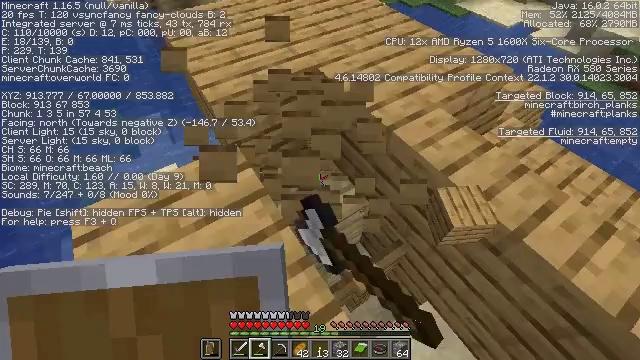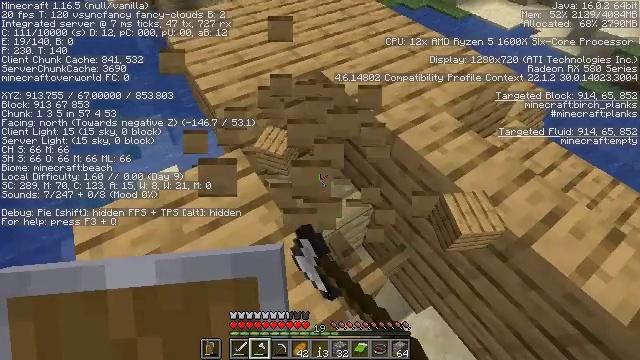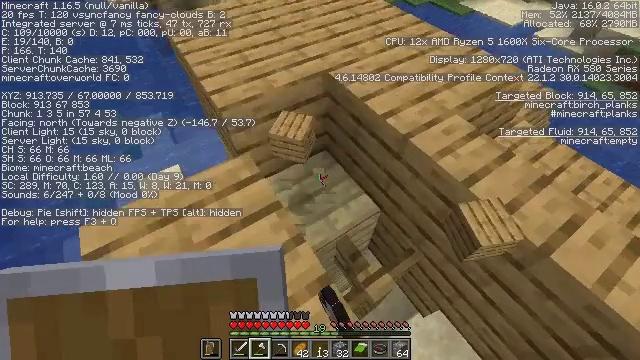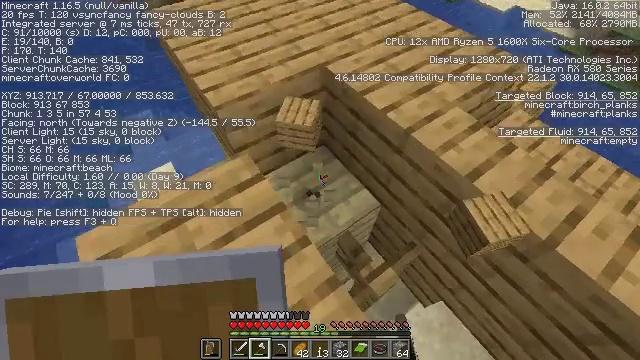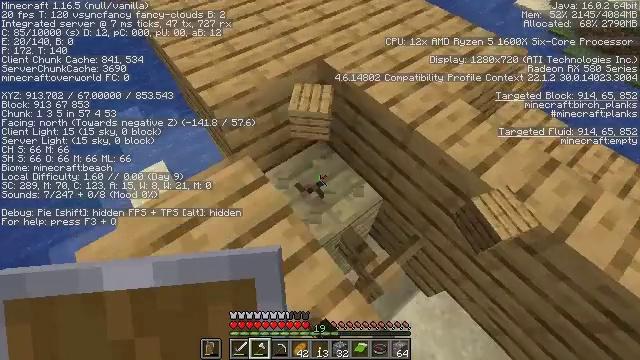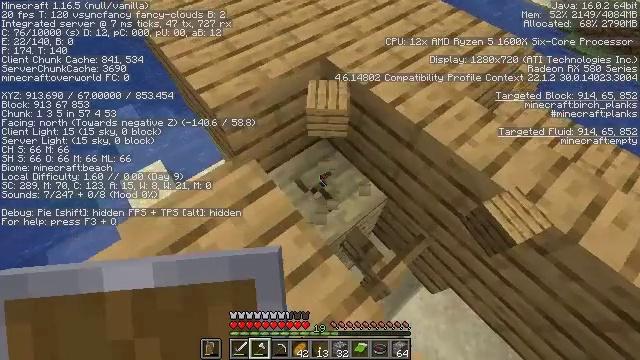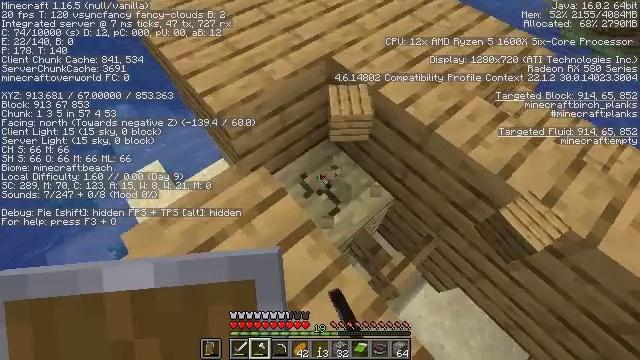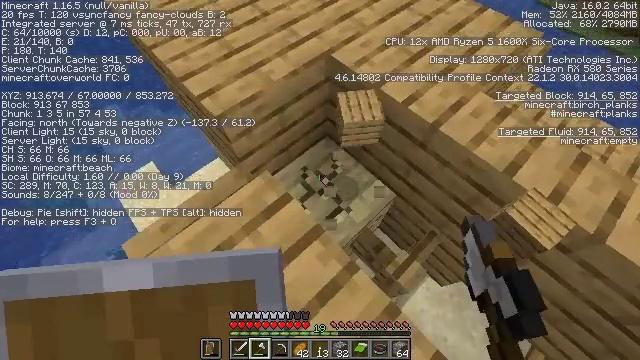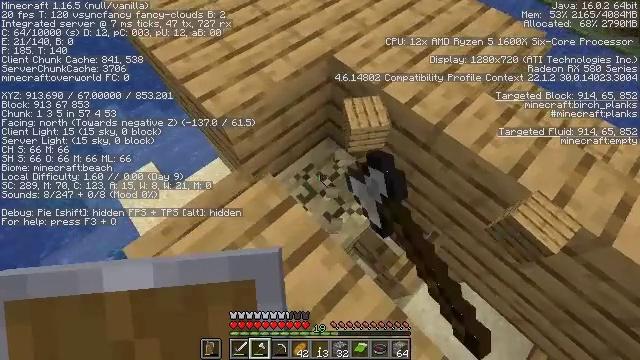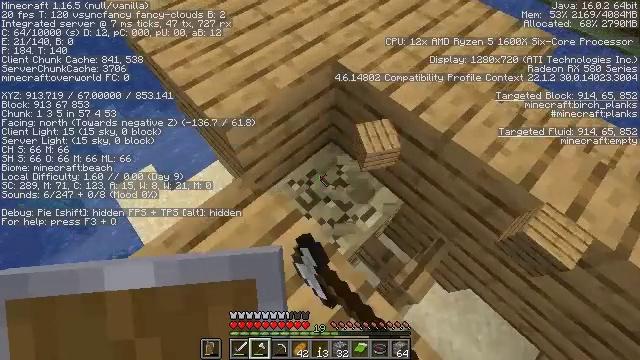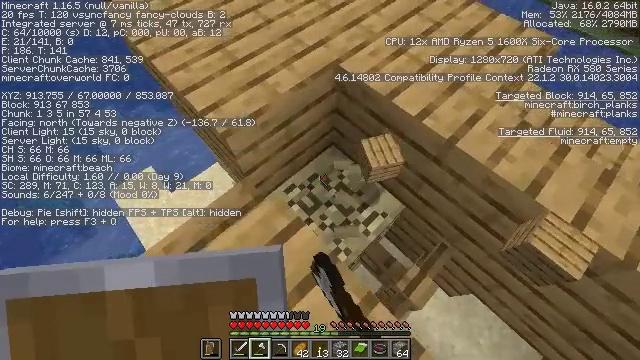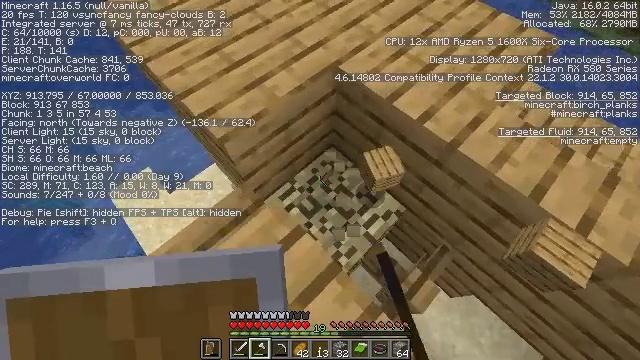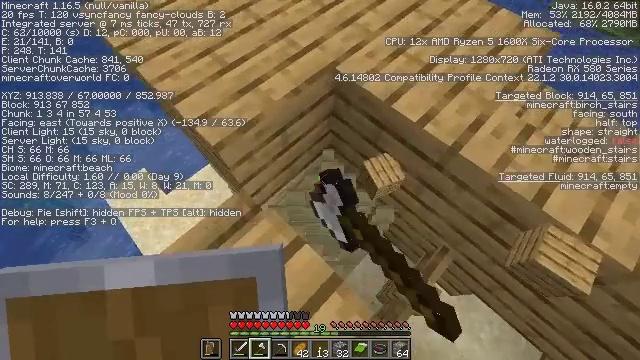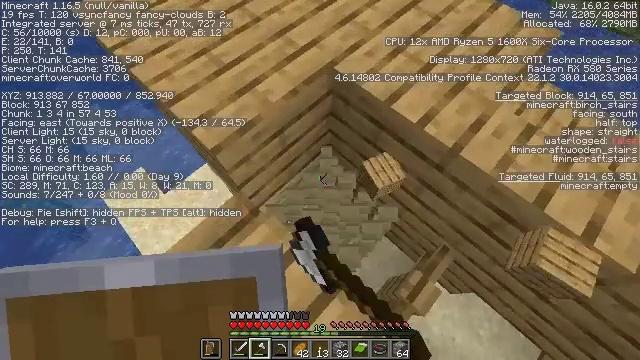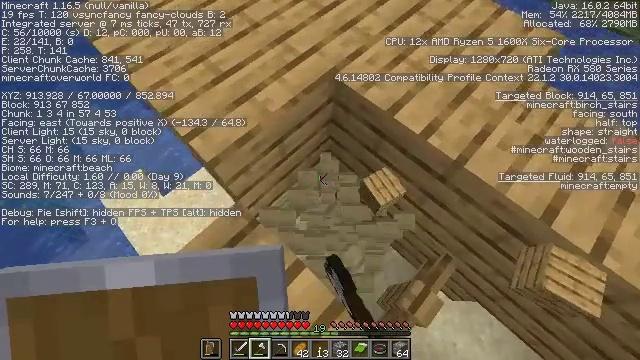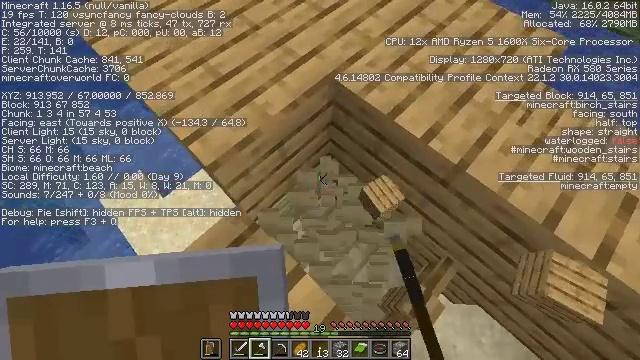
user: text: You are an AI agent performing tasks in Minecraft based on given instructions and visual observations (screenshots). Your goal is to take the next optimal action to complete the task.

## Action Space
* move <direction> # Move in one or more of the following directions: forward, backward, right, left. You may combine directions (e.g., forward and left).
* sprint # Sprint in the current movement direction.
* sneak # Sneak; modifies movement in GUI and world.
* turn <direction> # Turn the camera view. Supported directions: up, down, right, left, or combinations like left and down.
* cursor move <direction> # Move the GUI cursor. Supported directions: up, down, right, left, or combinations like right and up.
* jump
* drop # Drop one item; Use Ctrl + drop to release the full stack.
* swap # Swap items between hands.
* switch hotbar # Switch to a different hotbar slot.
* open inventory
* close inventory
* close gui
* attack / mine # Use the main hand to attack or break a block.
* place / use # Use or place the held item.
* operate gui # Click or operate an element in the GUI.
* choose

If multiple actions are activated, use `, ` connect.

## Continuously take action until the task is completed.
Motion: motion action
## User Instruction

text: Mine the birch planks.
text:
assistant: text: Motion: move forward and move left, sneak, attack / mine
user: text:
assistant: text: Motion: move forward and move left, sneak, attack / mine
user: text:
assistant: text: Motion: move forward and move left, sneak, turn right and down, attack / mine
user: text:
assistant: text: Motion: move forward and move left, sneak, turn right and down, attack / mine
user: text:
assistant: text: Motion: move forward and move left, sneak, turn right and down, attack / mine
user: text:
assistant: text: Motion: move forward and move left, sneak, turn right and down, attack / mine
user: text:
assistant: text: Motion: move forward and move left, sneak, turn right and down, attack / mine
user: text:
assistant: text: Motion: move forward, sneak, attack / mine
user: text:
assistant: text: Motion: move forward, sneak, attack / mine
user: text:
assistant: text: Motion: move forward, sneak, attack / mine
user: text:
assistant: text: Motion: move forward, sneak, attack / mine
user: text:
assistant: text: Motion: move forward, sneak, turn right and down, attack / mine
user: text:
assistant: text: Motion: move forward, sneak, attack / mine
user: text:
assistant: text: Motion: move forward, sneak, attack / mine
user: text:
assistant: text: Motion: sneak, attack / mine
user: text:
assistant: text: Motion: sneak, attack / mine
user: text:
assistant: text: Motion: sneak, attack / mine
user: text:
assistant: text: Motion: sneak, attack / mine
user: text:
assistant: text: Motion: sneak, attack / mine
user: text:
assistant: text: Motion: sneak, turn left, attack / mine
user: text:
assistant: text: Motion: sneak, turn left, attack / mine
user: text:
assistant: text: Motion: sneak, turn left, attack / mine
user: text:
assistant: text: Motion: sneak, attack / mine
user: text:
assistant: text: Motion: sneak, attack / mine
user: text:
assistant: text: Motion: sneak, attack / mine
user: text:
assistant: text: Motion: sneak, turn left, attack / mine
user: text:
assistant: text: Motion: sneak, turn left, attack / mine
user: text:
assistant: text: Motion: move left, sneak, turn left and up, attack / mine
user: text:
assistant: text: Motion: move left, sneak, turn left
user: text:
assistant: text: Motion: move forward and move left, sneak, turn left